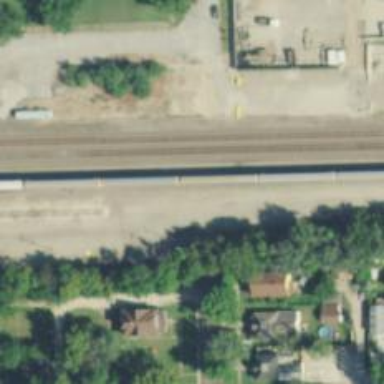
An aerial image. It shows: Abandoned railway.